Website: apple
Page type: account-selection
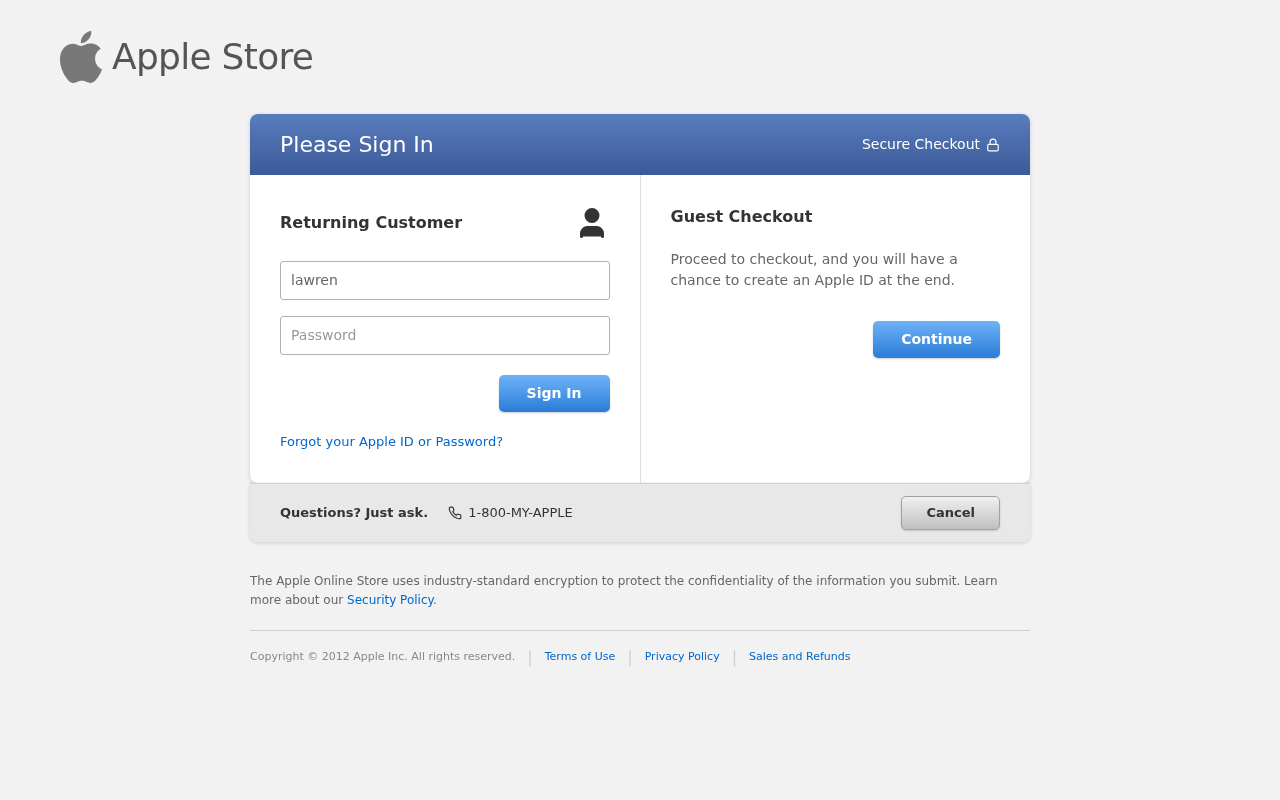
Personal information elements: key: PII_LOGIN_USERNAME
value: lawrence.price